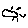
Label: sun